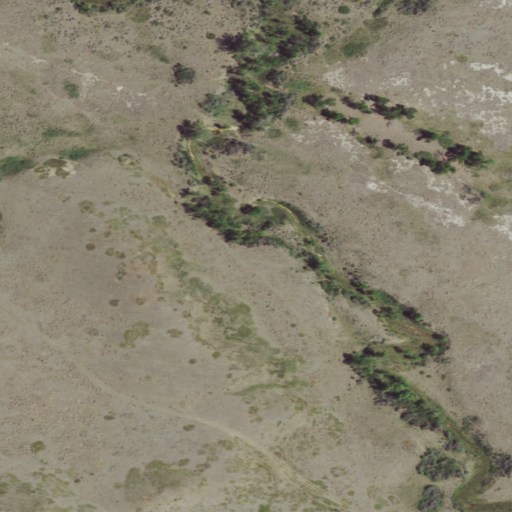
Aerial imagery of valley in Montana named Tillson Coulee containing shrub and grassland